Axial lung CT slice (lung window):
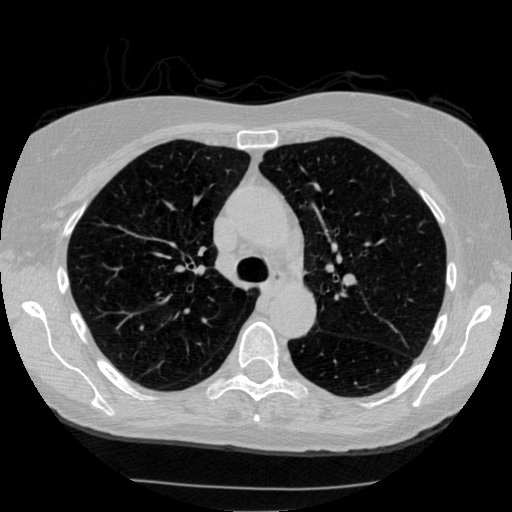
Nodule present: no